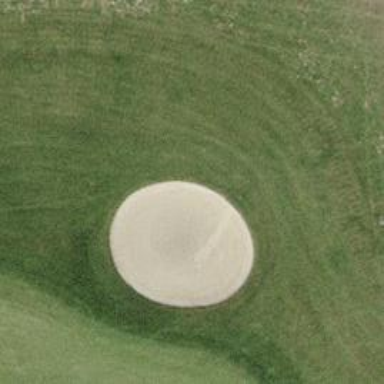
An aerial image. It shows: Golf bunker filled with sandy terrain.